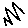
Label: zigzag